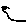
Label: bird